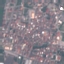
Land use / land cover class: Residential